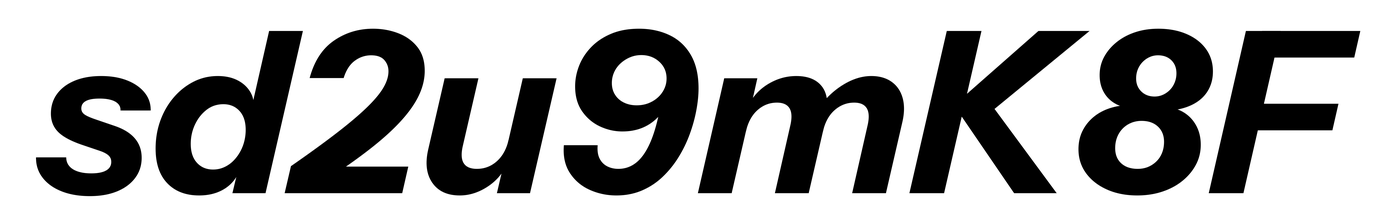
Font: InstrumentSans-Italic_Bold_Italic